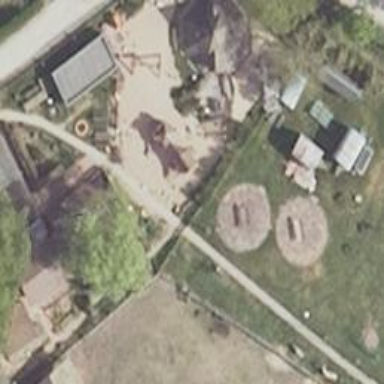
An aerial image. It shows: Playground area for leisure land.